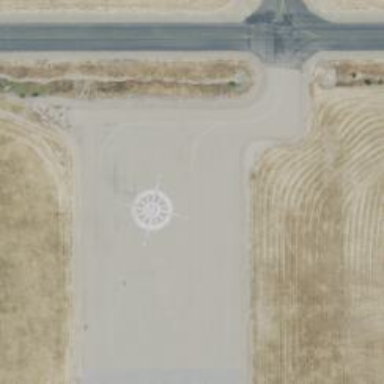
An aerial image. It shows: Image showing helipad at airport.